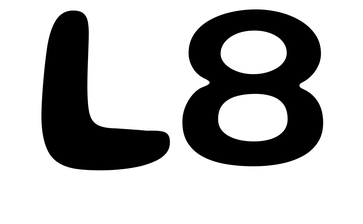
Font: Gluten_Medium